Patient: sex F, age 33
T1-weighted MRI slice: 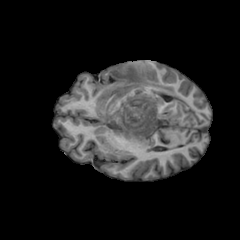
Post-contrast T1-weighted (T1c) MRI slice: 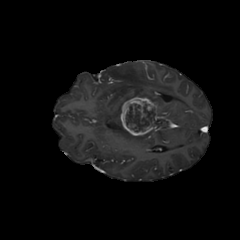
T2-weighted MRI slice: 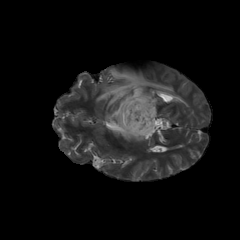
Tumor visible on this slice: yes
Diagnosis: Glioblastoma, IDH-wildtype
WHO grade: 4